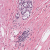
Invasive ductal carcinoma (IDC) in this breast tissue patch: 0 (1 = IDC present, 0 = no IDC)